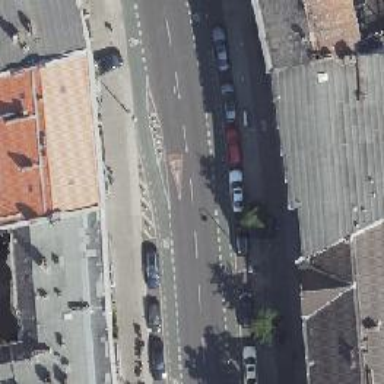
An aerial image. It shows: Parking lane with asphalt surface.